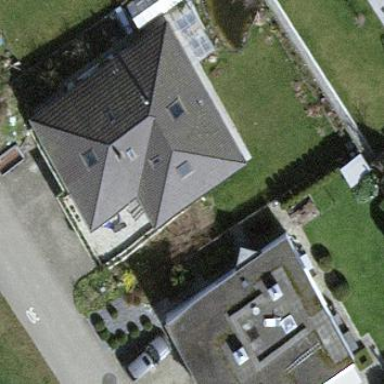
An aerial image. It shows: Detached building.